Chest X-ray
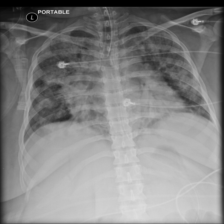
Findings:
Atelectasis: negative
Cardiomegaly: negative
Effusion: negative
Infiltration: positive
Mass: negative
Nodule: negative
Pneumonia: negative
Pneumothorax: negative
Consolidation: negative
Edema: negative
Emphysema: negative
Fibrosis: negative
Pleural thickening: negative
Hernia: negative